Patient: sex M, age 54
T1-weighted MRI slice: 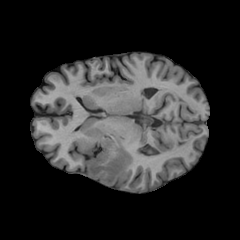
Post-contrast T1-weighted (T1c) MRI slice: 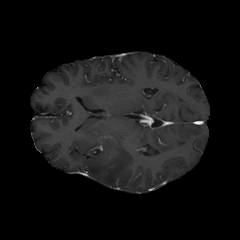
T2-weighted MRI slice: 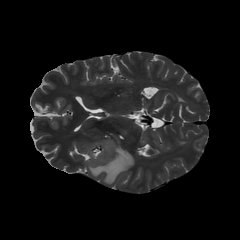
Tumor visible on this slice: yes
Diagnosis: Glioblastoma, IDH-wildtype
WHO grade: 4